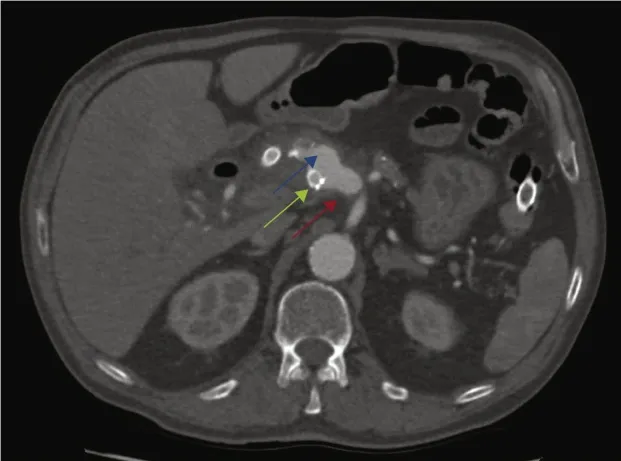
Day 19 post-endovascular intervention. Blue arrow: flow in hepatic artery aneurysm (HAA); green arrow: stent in HAA; red arrow: common hepatic artery origin dilated.
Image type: radiology (ct)